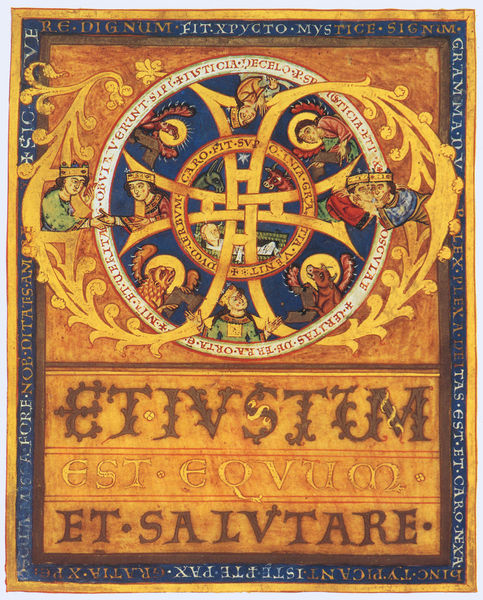
Titel: Missale
Standort: Herstellungsort: Kremsmünster (EU - D - Bayern); Herstellungsort: Salzburg, Benediktinerkloster St. Peter (EU - AUT)
Institution: Stuttgart, Württembergische Landesbibliothek
Schlagwörter: adler, blau, gelb, menschen, bunt, frankreich, orange, rot, malerei, muster, ornament, bibel, knoten, kirche, gold, reich, personen, gesang, krone, kreis, rund, engel, ranken, deutschland, schrift, kuss, mauer, könig, ornamente, buch, kloster, kreuz, geld, buchstaben, rom, jahr, verziert, wappen, gebetsbuch, heiligenschein, christus, antik, christlich, mittelalter, geistliche, mönche, könige, löwe, heilige, kirchlich, mandala, heilig, stier, weben, herscher, kronen, romanisch, latein, konig, buchmalerei, evangelisten, evangeliar, handschlag, irland, illumination, verwoben, unziale, evngelie